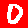
Digit: 0